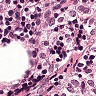
Metastatic tissue present: no